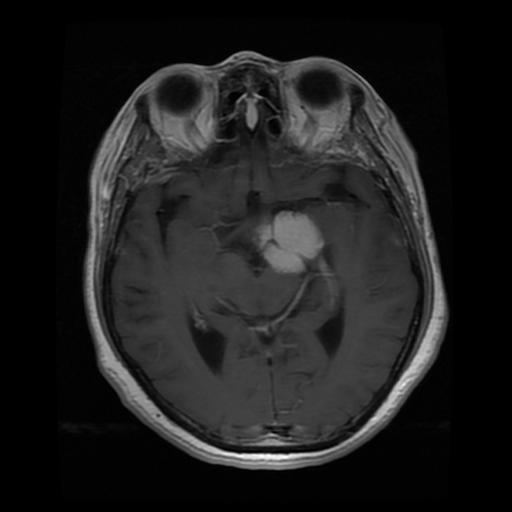
Label: meningioma